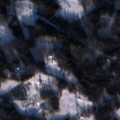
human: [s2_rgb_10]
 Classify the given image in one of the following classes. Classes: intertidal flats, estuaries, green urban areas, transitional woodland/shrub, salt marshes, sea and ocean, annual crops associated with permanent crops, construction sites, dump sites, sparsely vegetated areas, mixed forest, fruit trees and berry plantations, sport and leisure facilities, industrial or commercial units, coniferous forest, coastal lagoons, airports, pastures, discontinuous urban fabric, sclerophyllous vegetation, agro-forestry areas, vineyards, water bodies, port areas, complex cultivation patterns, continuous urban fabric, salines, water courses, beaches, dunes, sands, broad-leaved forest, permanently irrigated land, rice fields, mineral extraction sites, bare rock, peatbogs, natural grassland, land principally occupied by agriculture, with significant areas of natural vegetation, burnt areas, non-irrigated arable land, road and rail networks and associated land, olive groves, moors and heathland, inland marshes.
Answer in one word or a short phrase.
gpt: land principally occupied by agriculture, with significant areas of natural vegetation, broad-leaved forest, mixed forest